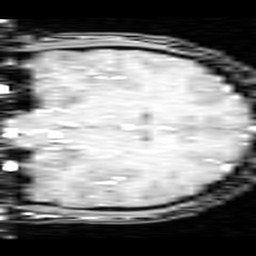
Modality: inplaneT1
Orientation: coronal
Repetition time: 0.2 s
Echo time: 0.0036 s